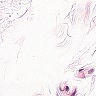
Metastatic tissue present: no